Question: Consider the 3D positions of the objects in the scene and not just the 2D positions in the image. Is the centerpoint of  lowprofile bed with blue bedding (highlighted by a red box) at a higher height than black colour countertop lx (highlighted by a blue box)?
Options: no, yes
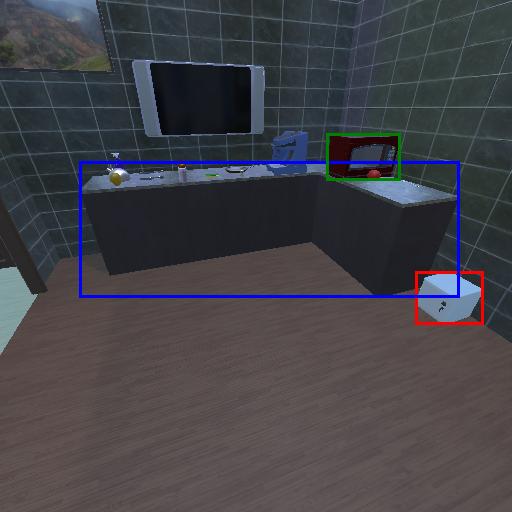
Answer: no